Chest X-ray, AP view. Patient: 61 years old, sex F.
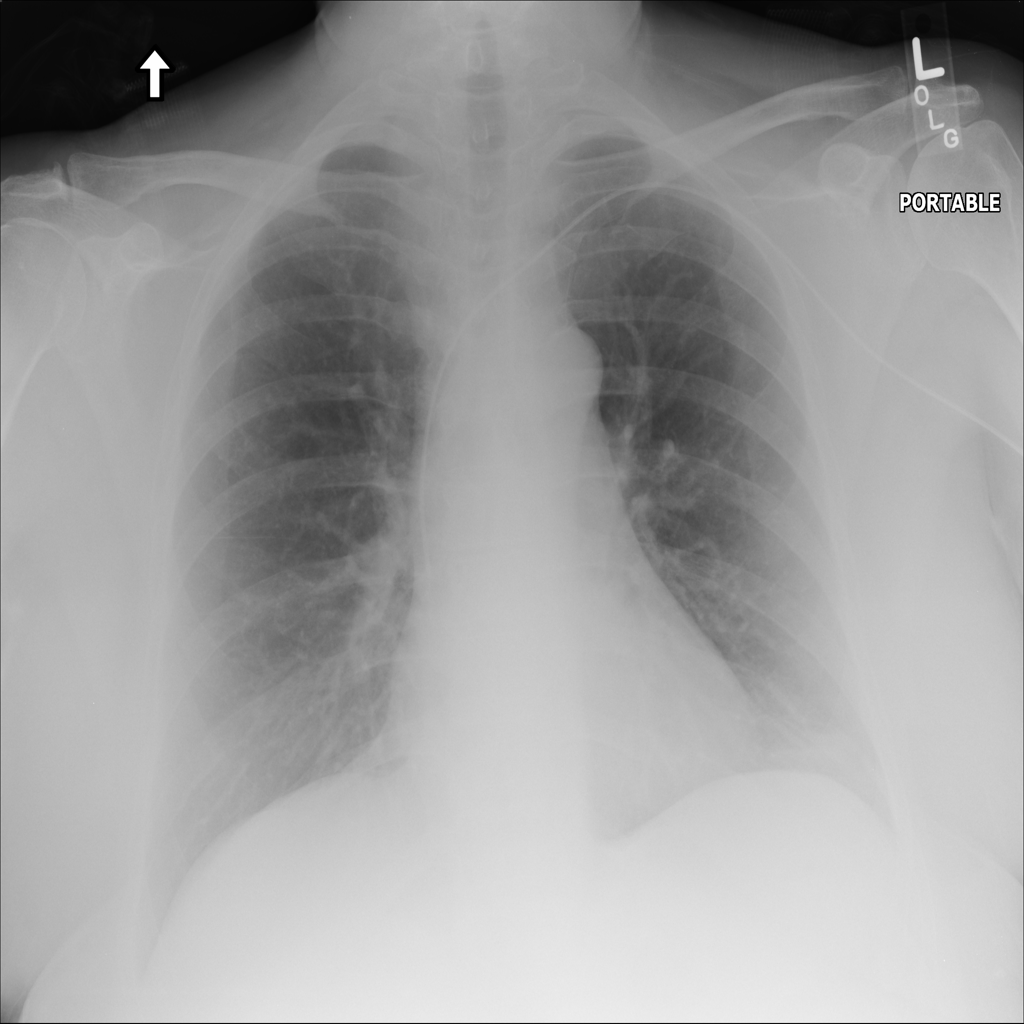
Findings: Atelectasis